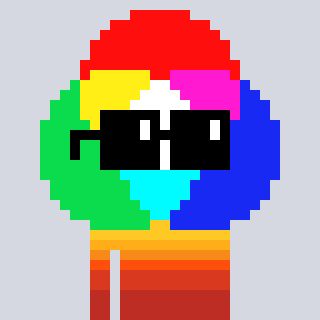
a pixel art character with square black sunglasses, a color circle-shaped head and a gold-colored body on a cool background